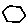
Label: hexagon